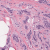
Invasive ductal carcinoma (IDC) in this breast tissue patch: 1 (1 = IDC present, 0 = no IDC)